Field crop: tomato
Growth stage: 1
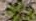
Species: solanum